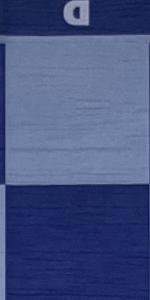
Label: Empty